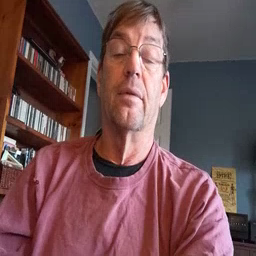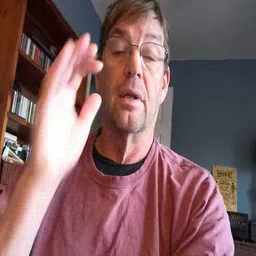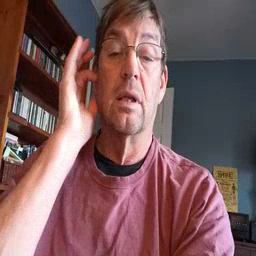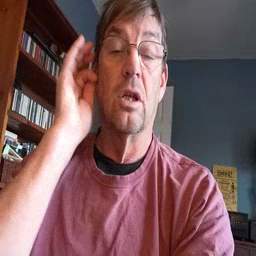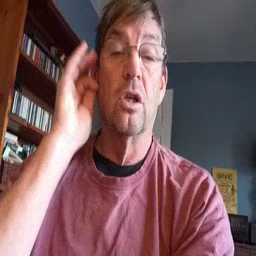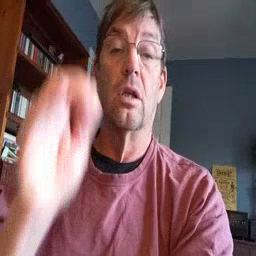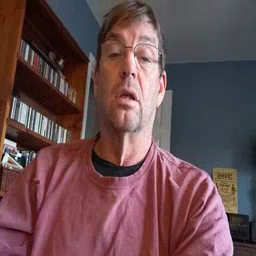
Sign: ear